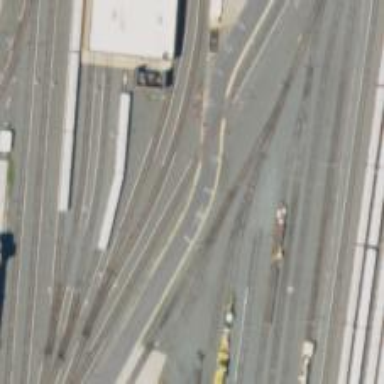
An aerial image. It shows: Electrified rail in service yard.